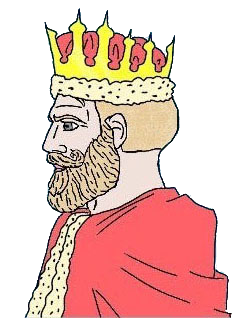
Label: 4_Yes_Chad